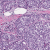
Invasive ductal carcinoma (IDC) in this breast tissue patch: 0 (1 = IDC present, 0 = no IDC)